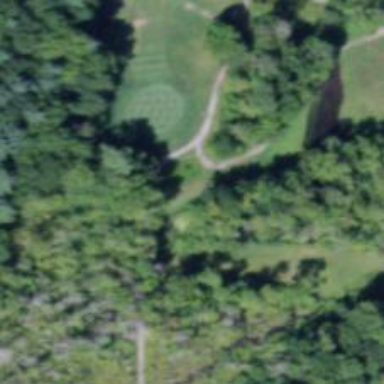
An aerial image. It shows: Golf tee.